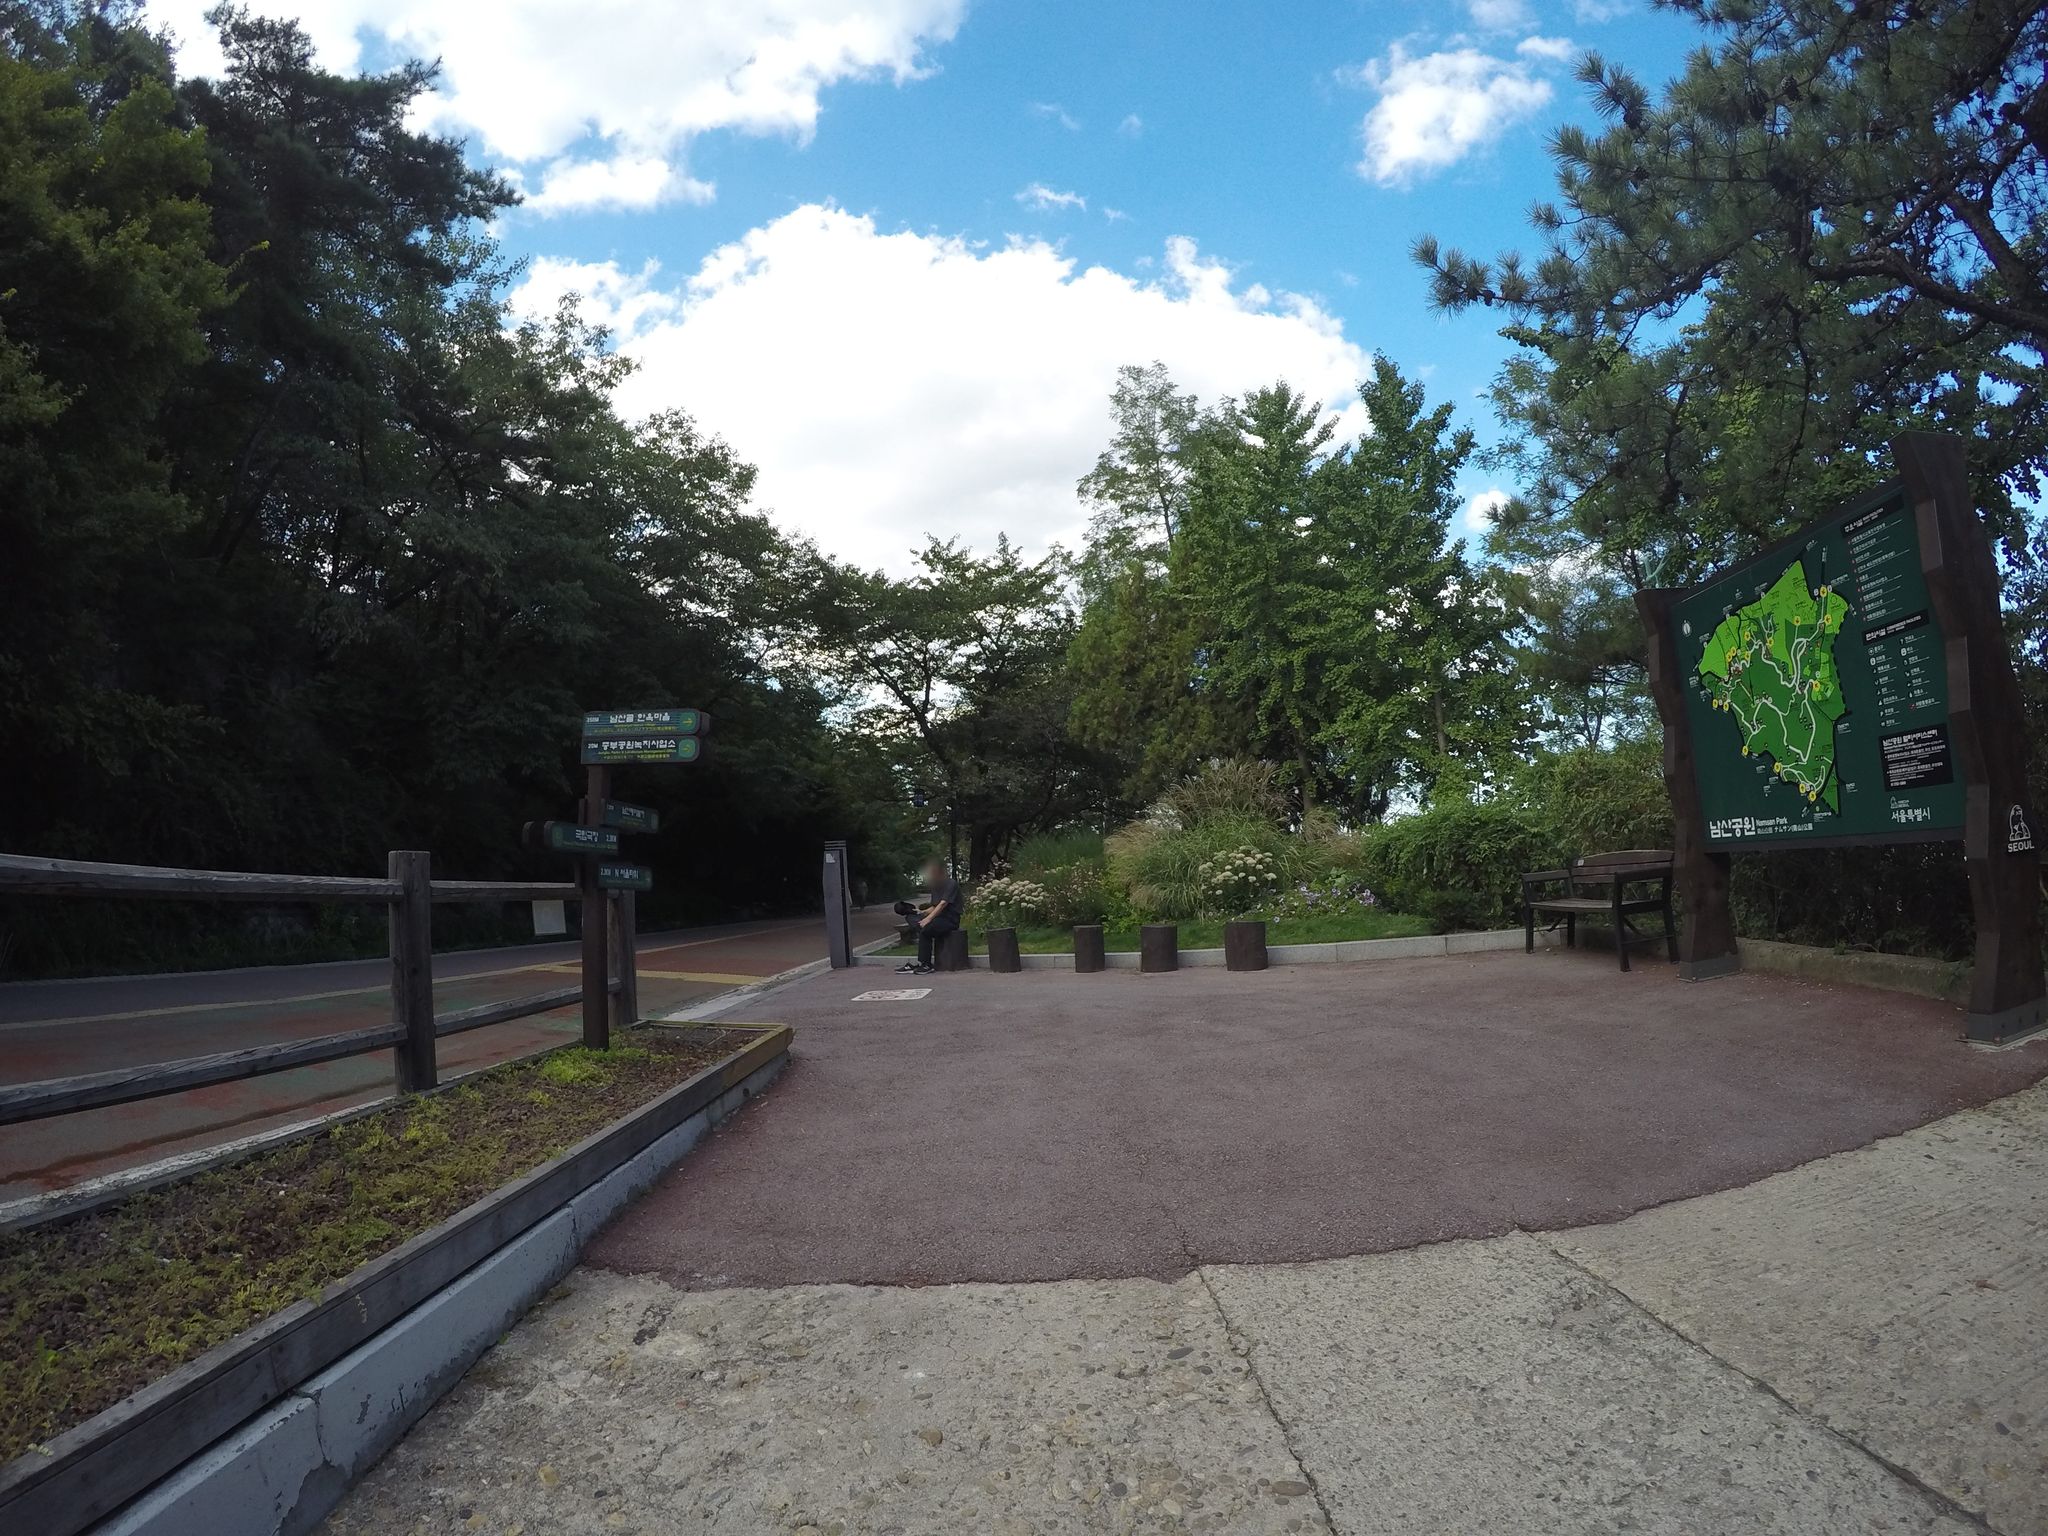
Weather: clear
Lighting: day
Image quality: good
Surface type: walking surface
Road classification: unclassified, service, path
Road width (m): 2.0
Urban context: urban centre
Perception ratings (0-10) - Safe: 5.84, Lively: 4.33, Beautiful: 9.74, Boring: 3.8, Depressing: 4.38, Wealthy: 3.43